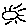
Label: sun